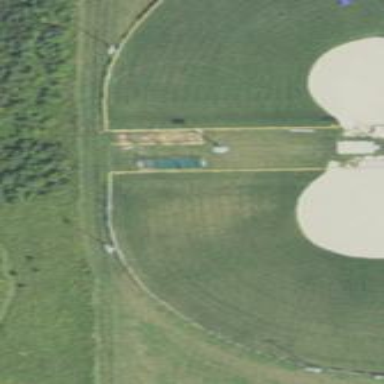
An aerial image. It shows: Softball pitch for leisure land activities.